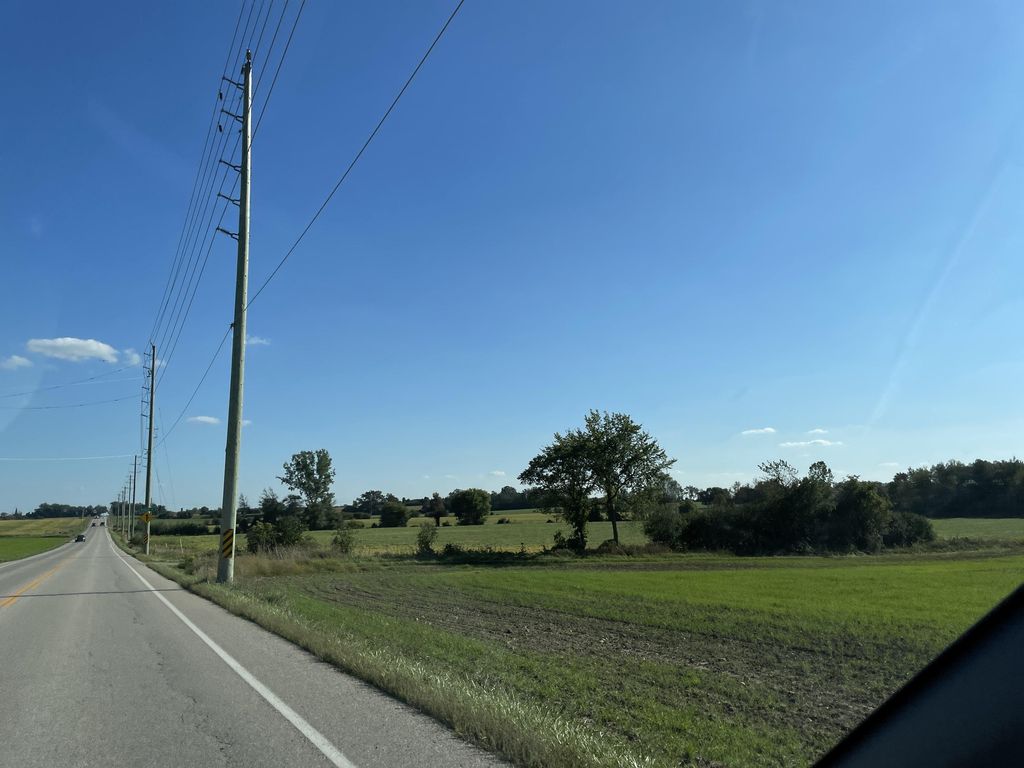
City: kitchener-waterloo